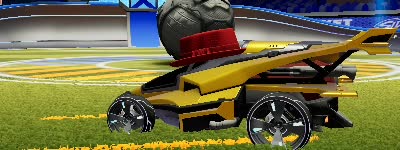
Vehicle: aftershock